Question: I am trying to create a panel that will display different category selections.
I need a label and an image to display. The label and the picture box will be set by the information I pulled from the database. I need them to be generated and fill in the circles (in a more linear fashion of course). So I can allow for data updating through the database, I need the number of picture boxes and labels to be dynamic. How would I, if its even possible, go about accomplishing this?
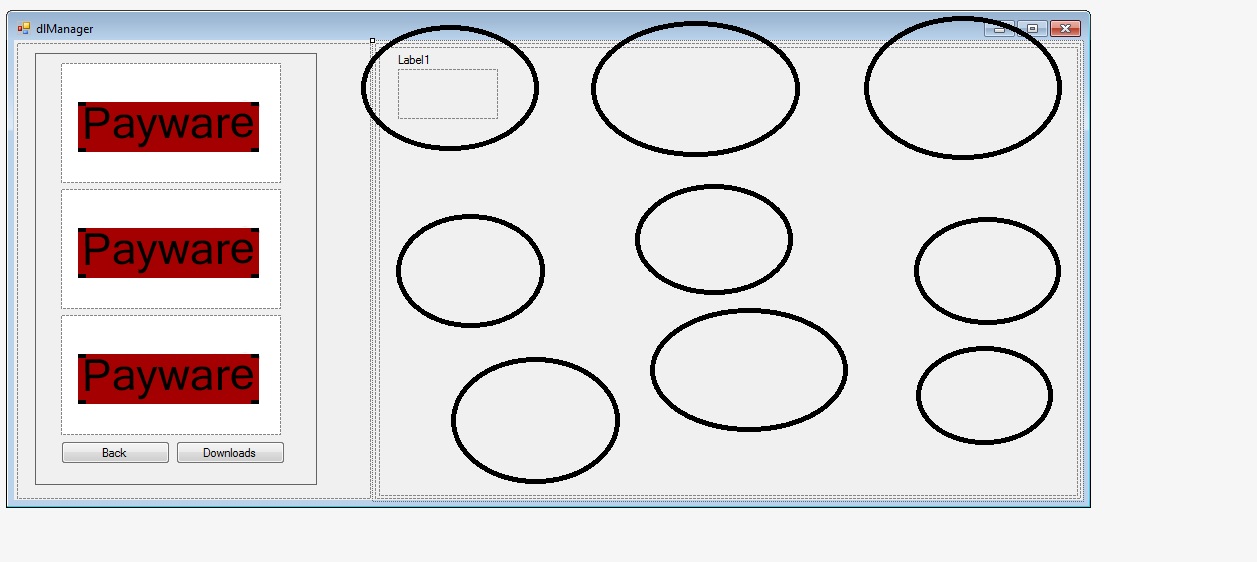
Answer: I will try to give you some directions.
I would use a tableLayoutPanel. It is a powerful control, and if you study it you can achieve the result that you want.
With tableLayoutPanel You can have rows, and columns (with different size). Also you can add more rows/columns at runtime.
So let's say that your database return you 10 categories.
Then I would make 3 columns and 8 rows
'''
Rows/Columns 1 2 3
1 Label1 Label2 Label3
2 PictureBox1 PictureBox2 PictureBox3
3 Label4 Label5 Label6
4 PictureBox4 PictureBox5 PictureBox6
5 Label7 Label8 Label9
6 PictureBox7 PictureBox8 PictureBox9
7 Label10
8 PictureBox10
'''
You can choose to change the size of the form or keep the same size and have a scrollbar (in the case that you have to many categories)
I hope that I helped a little. Please let me know how you are going with this